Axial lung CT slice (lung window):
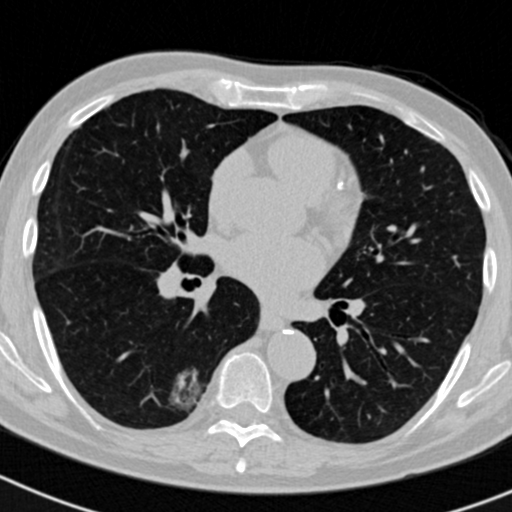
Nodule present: yes
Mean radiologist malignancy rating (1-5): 3